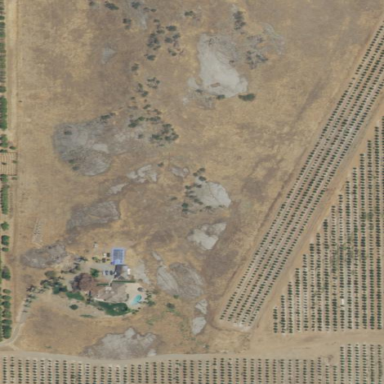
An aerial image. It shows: Vineyard.